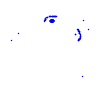
Particle: electron